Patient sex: M
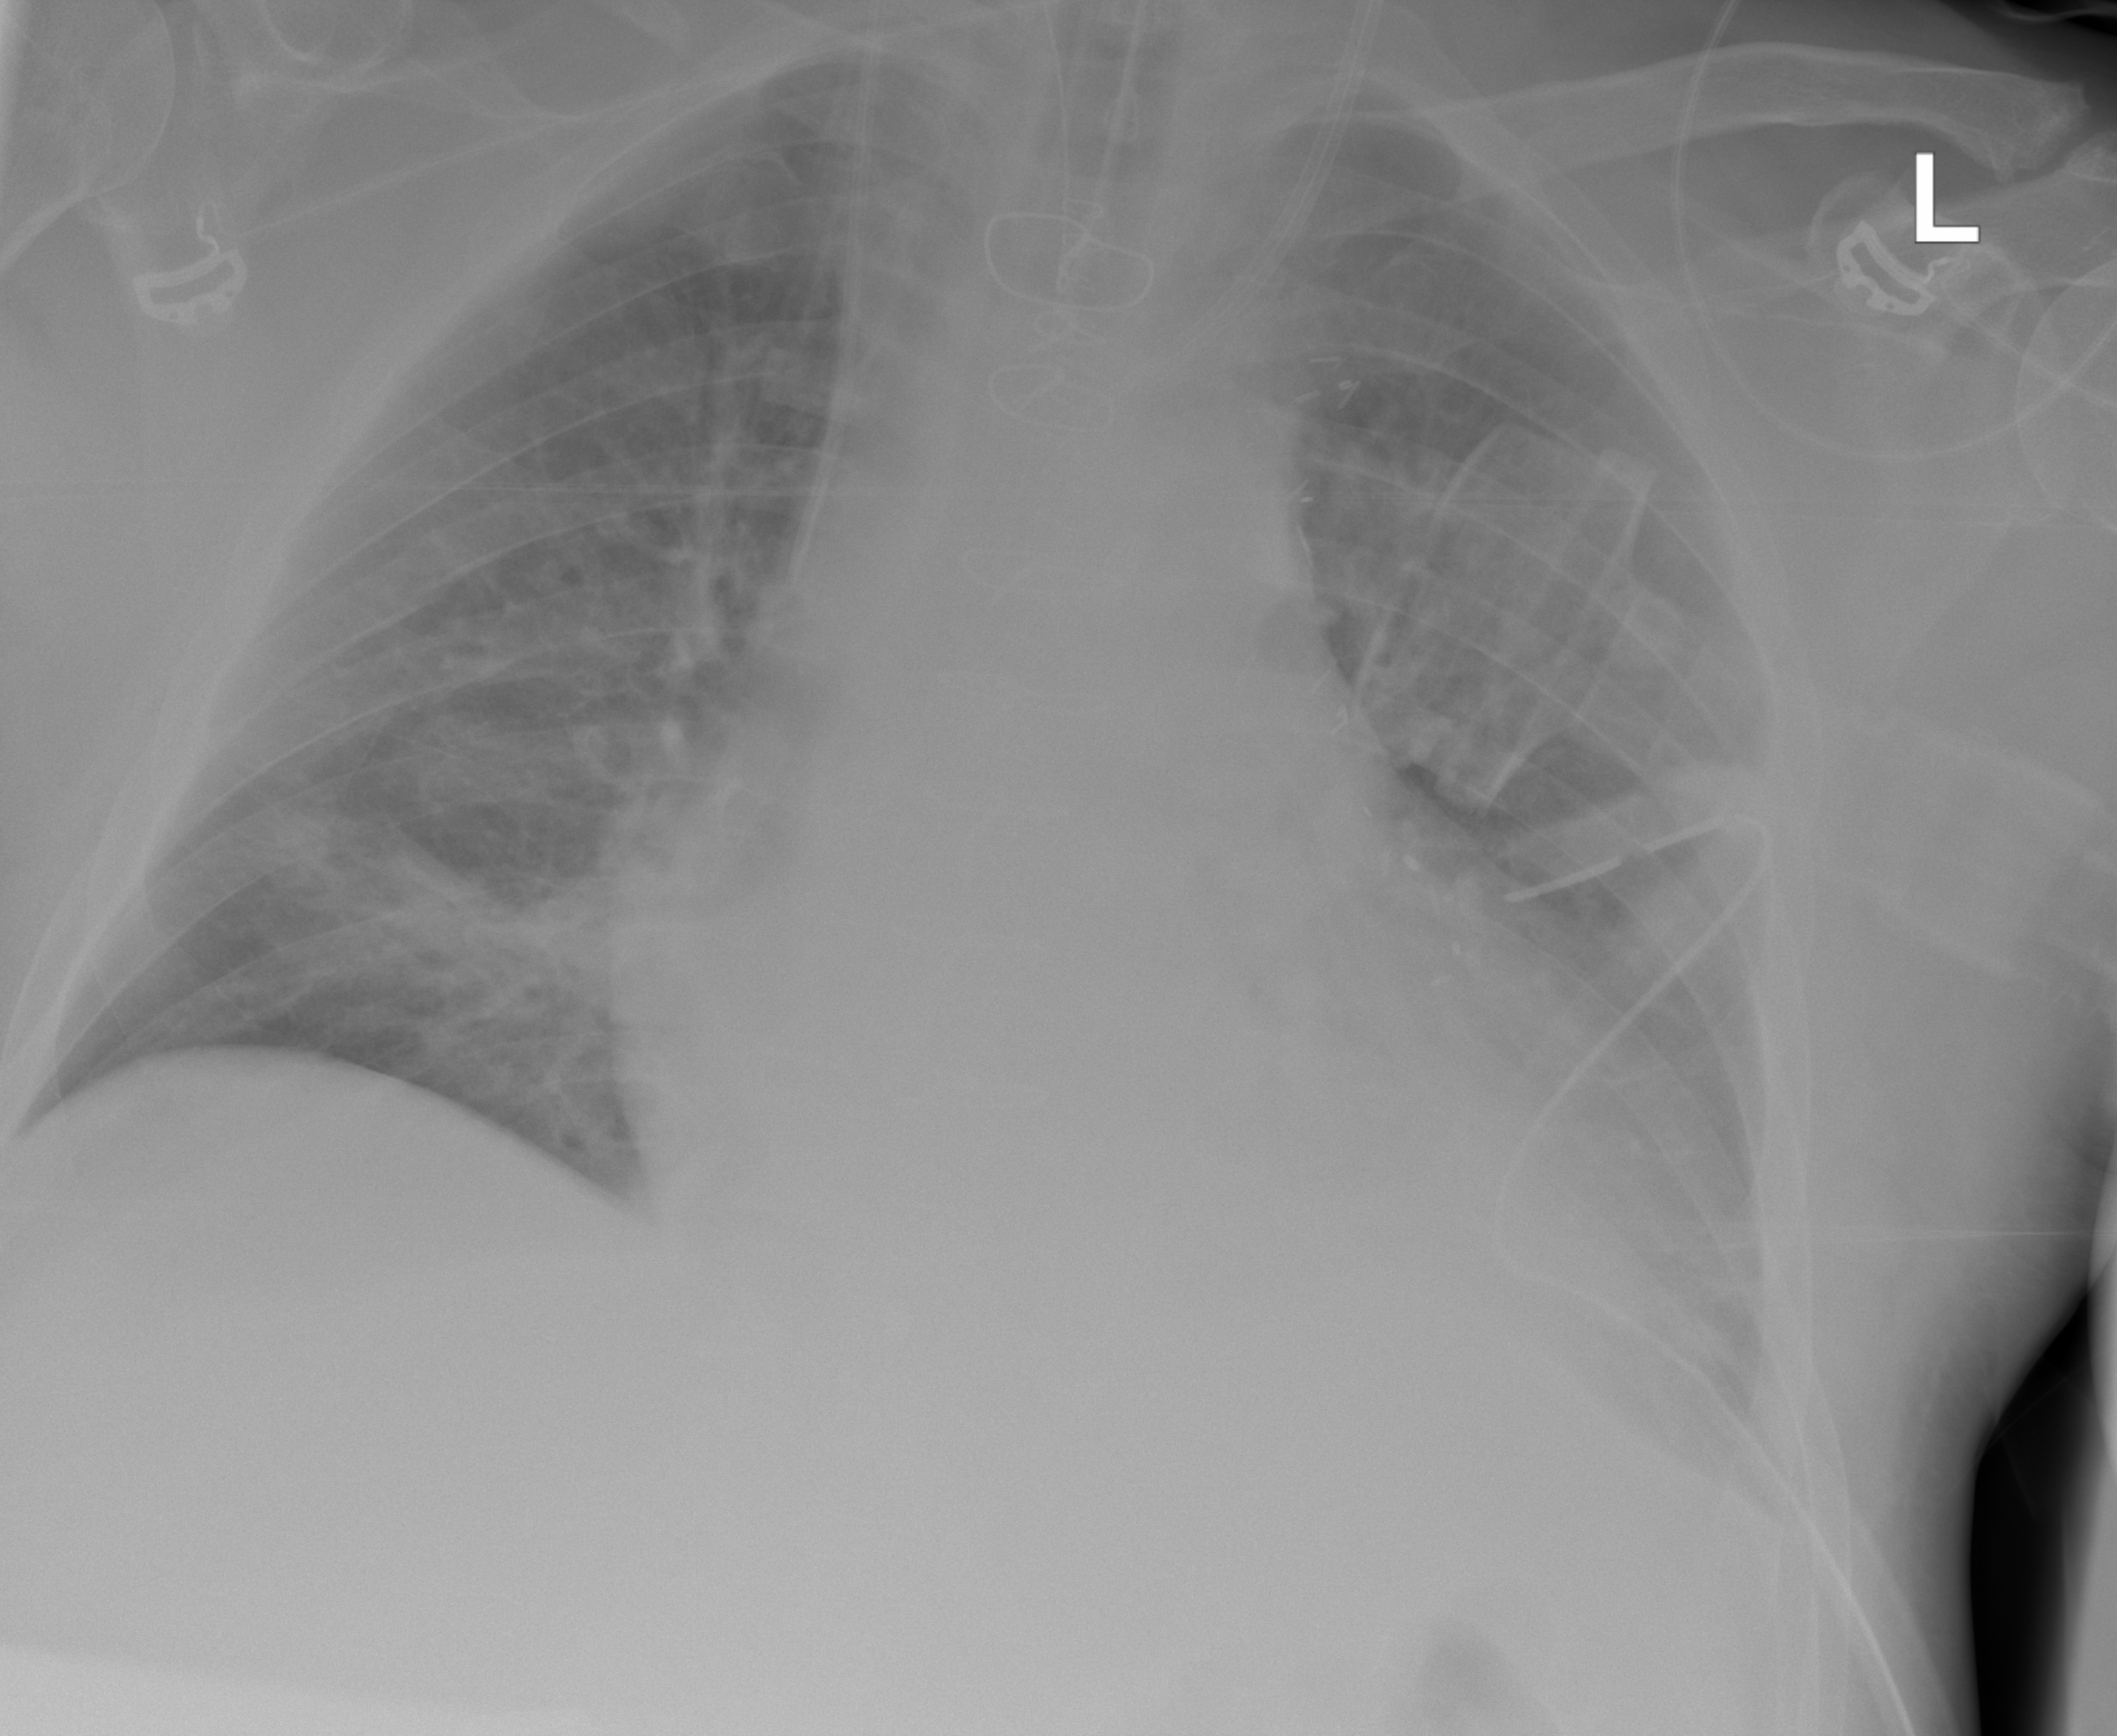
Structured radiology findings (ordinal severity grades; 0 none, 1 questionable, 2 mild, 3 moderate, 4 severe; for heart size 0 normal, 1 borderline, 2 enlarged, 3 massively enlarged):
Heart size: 2
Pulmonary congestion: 2
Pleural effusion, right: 0
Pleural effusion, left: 0
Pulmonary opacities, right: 0
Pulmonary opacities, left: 0
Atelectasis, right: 2
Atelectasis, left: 2